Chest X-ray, PA view. Patient: 56 years old, sex F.
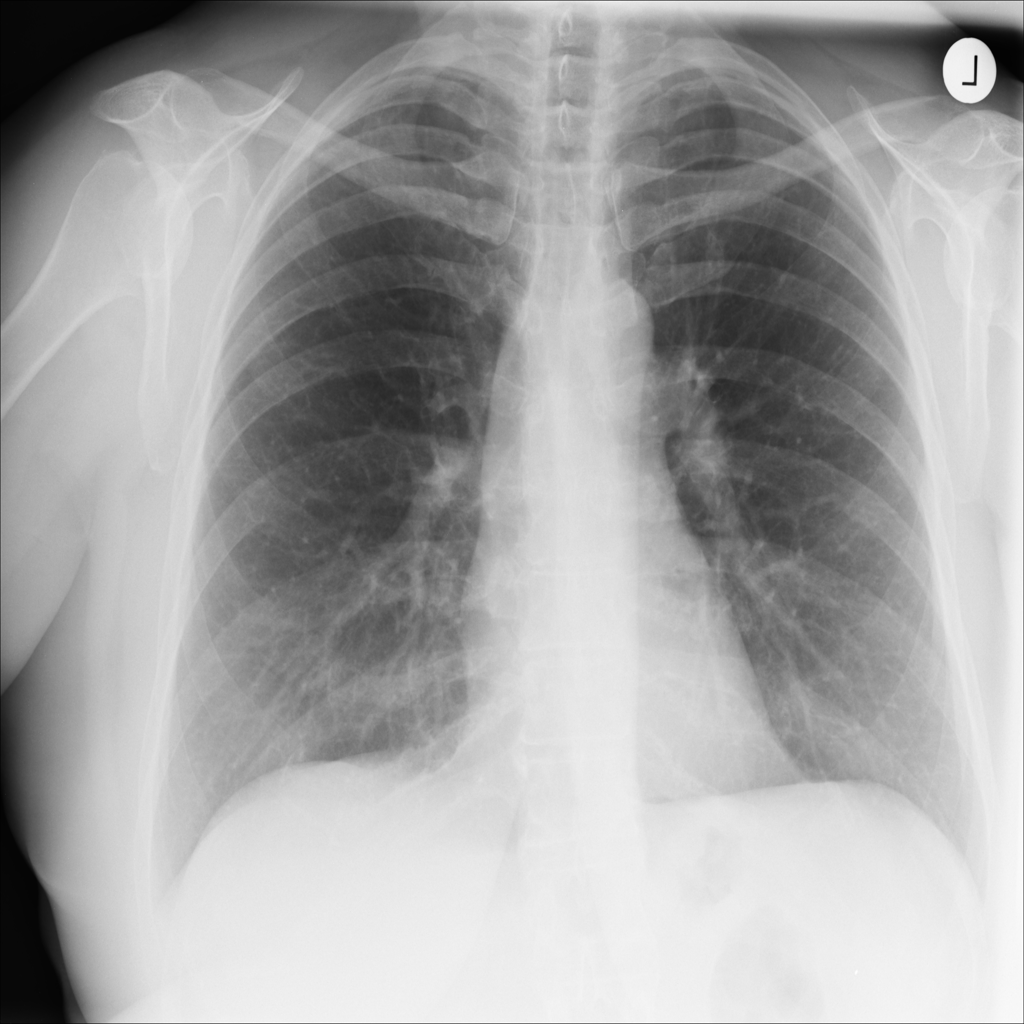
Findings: Fibrosis